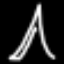
Label: The Eiffel Tower